Brain MRI, t1w sequence, axial 2D slice.
Patient: age 25, sex F, weight 78 kg, height 1.78 m
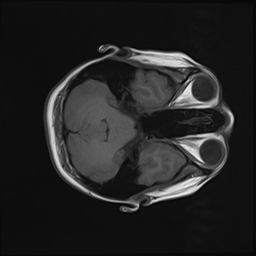